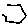
Label: hexagon